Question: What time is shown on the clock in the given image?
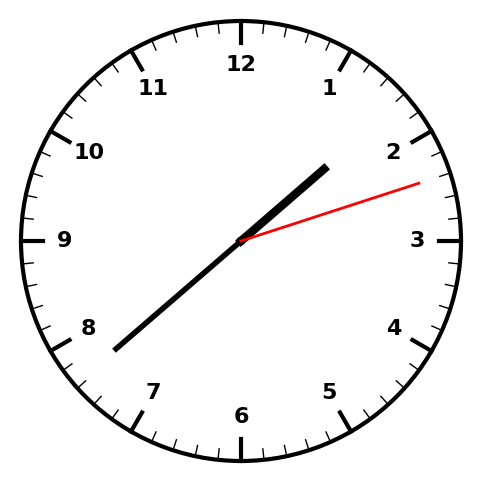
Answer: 01:38:12